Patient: sex F, age 51
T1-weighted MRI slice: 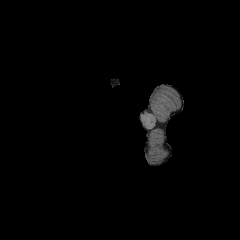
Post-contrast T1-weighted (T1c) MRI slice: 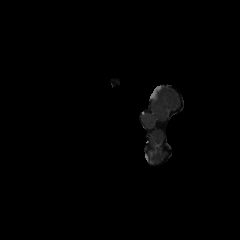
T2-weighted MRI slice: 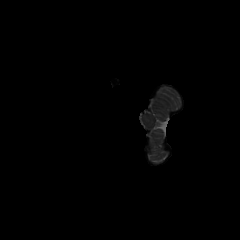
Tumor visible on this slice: no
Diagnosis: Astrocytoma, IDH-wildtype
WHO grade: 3